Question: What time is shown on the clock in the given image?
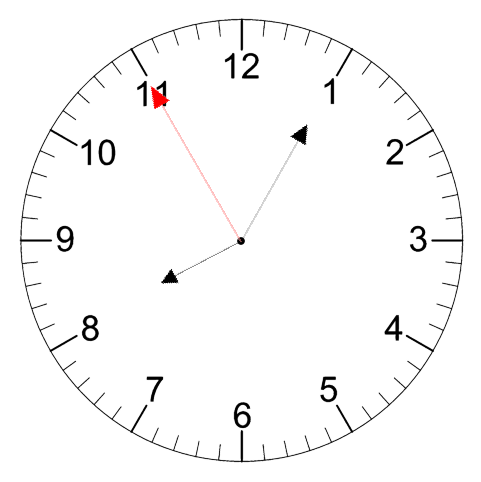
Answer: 08:04:55